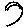
Label: moon